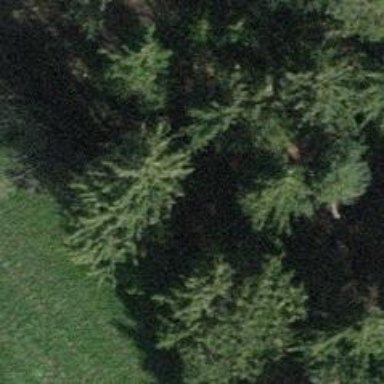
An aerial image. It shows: Hunting stand.